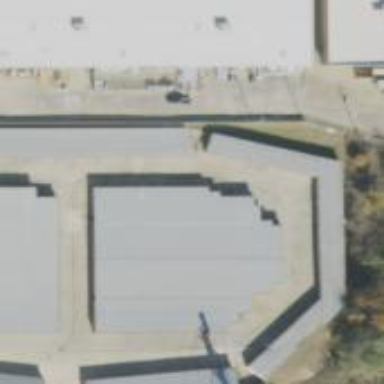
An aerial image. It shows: Warehouse with flat roof.